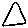
Label: triangle